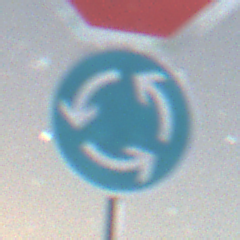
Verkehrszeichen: Kreisverkehr
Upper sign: Stop
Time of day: Night
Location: Outdoor (Nature)
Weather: Clear
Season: NotSpecified
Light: Natural